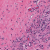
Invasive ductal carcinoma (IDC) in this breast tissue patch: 0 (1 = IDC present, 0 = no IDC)